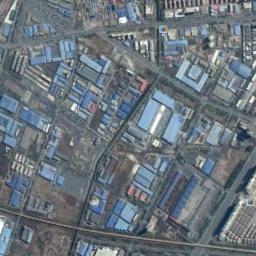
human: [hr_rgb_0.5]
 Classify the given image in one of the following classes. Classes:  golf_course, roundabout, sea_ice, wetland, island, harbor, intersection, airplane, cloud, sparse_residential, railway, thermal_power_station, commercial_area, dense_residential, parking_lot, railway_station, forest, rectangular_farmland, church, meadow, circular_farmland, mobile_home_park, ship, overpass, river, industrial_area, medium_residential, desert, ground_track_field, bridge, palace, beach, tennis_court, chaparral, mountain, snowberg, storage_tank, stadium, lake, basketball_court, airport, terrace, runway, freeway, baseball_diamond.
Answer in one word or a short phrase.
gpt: industrial_area